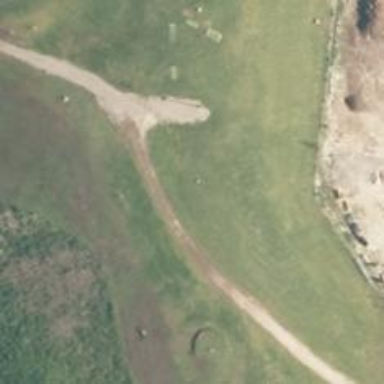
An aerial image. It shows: Disc golf hole.